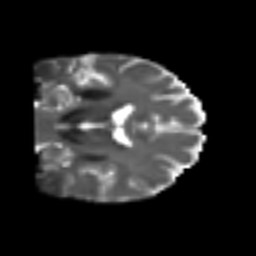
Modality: T2w
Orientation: coronal
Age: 53
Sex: male
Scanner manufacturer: siemens
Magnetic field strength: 3 T
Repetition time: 4.999 s
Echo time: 0.07946 s